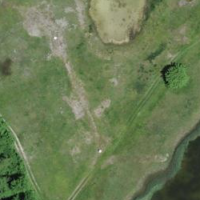
EUNIS habitat code: 50
Species observed at this site:
Epipactis palustris